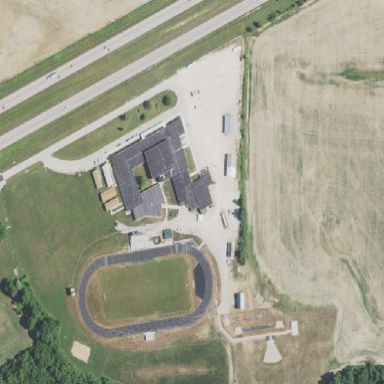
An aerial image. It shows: School.